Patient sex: M
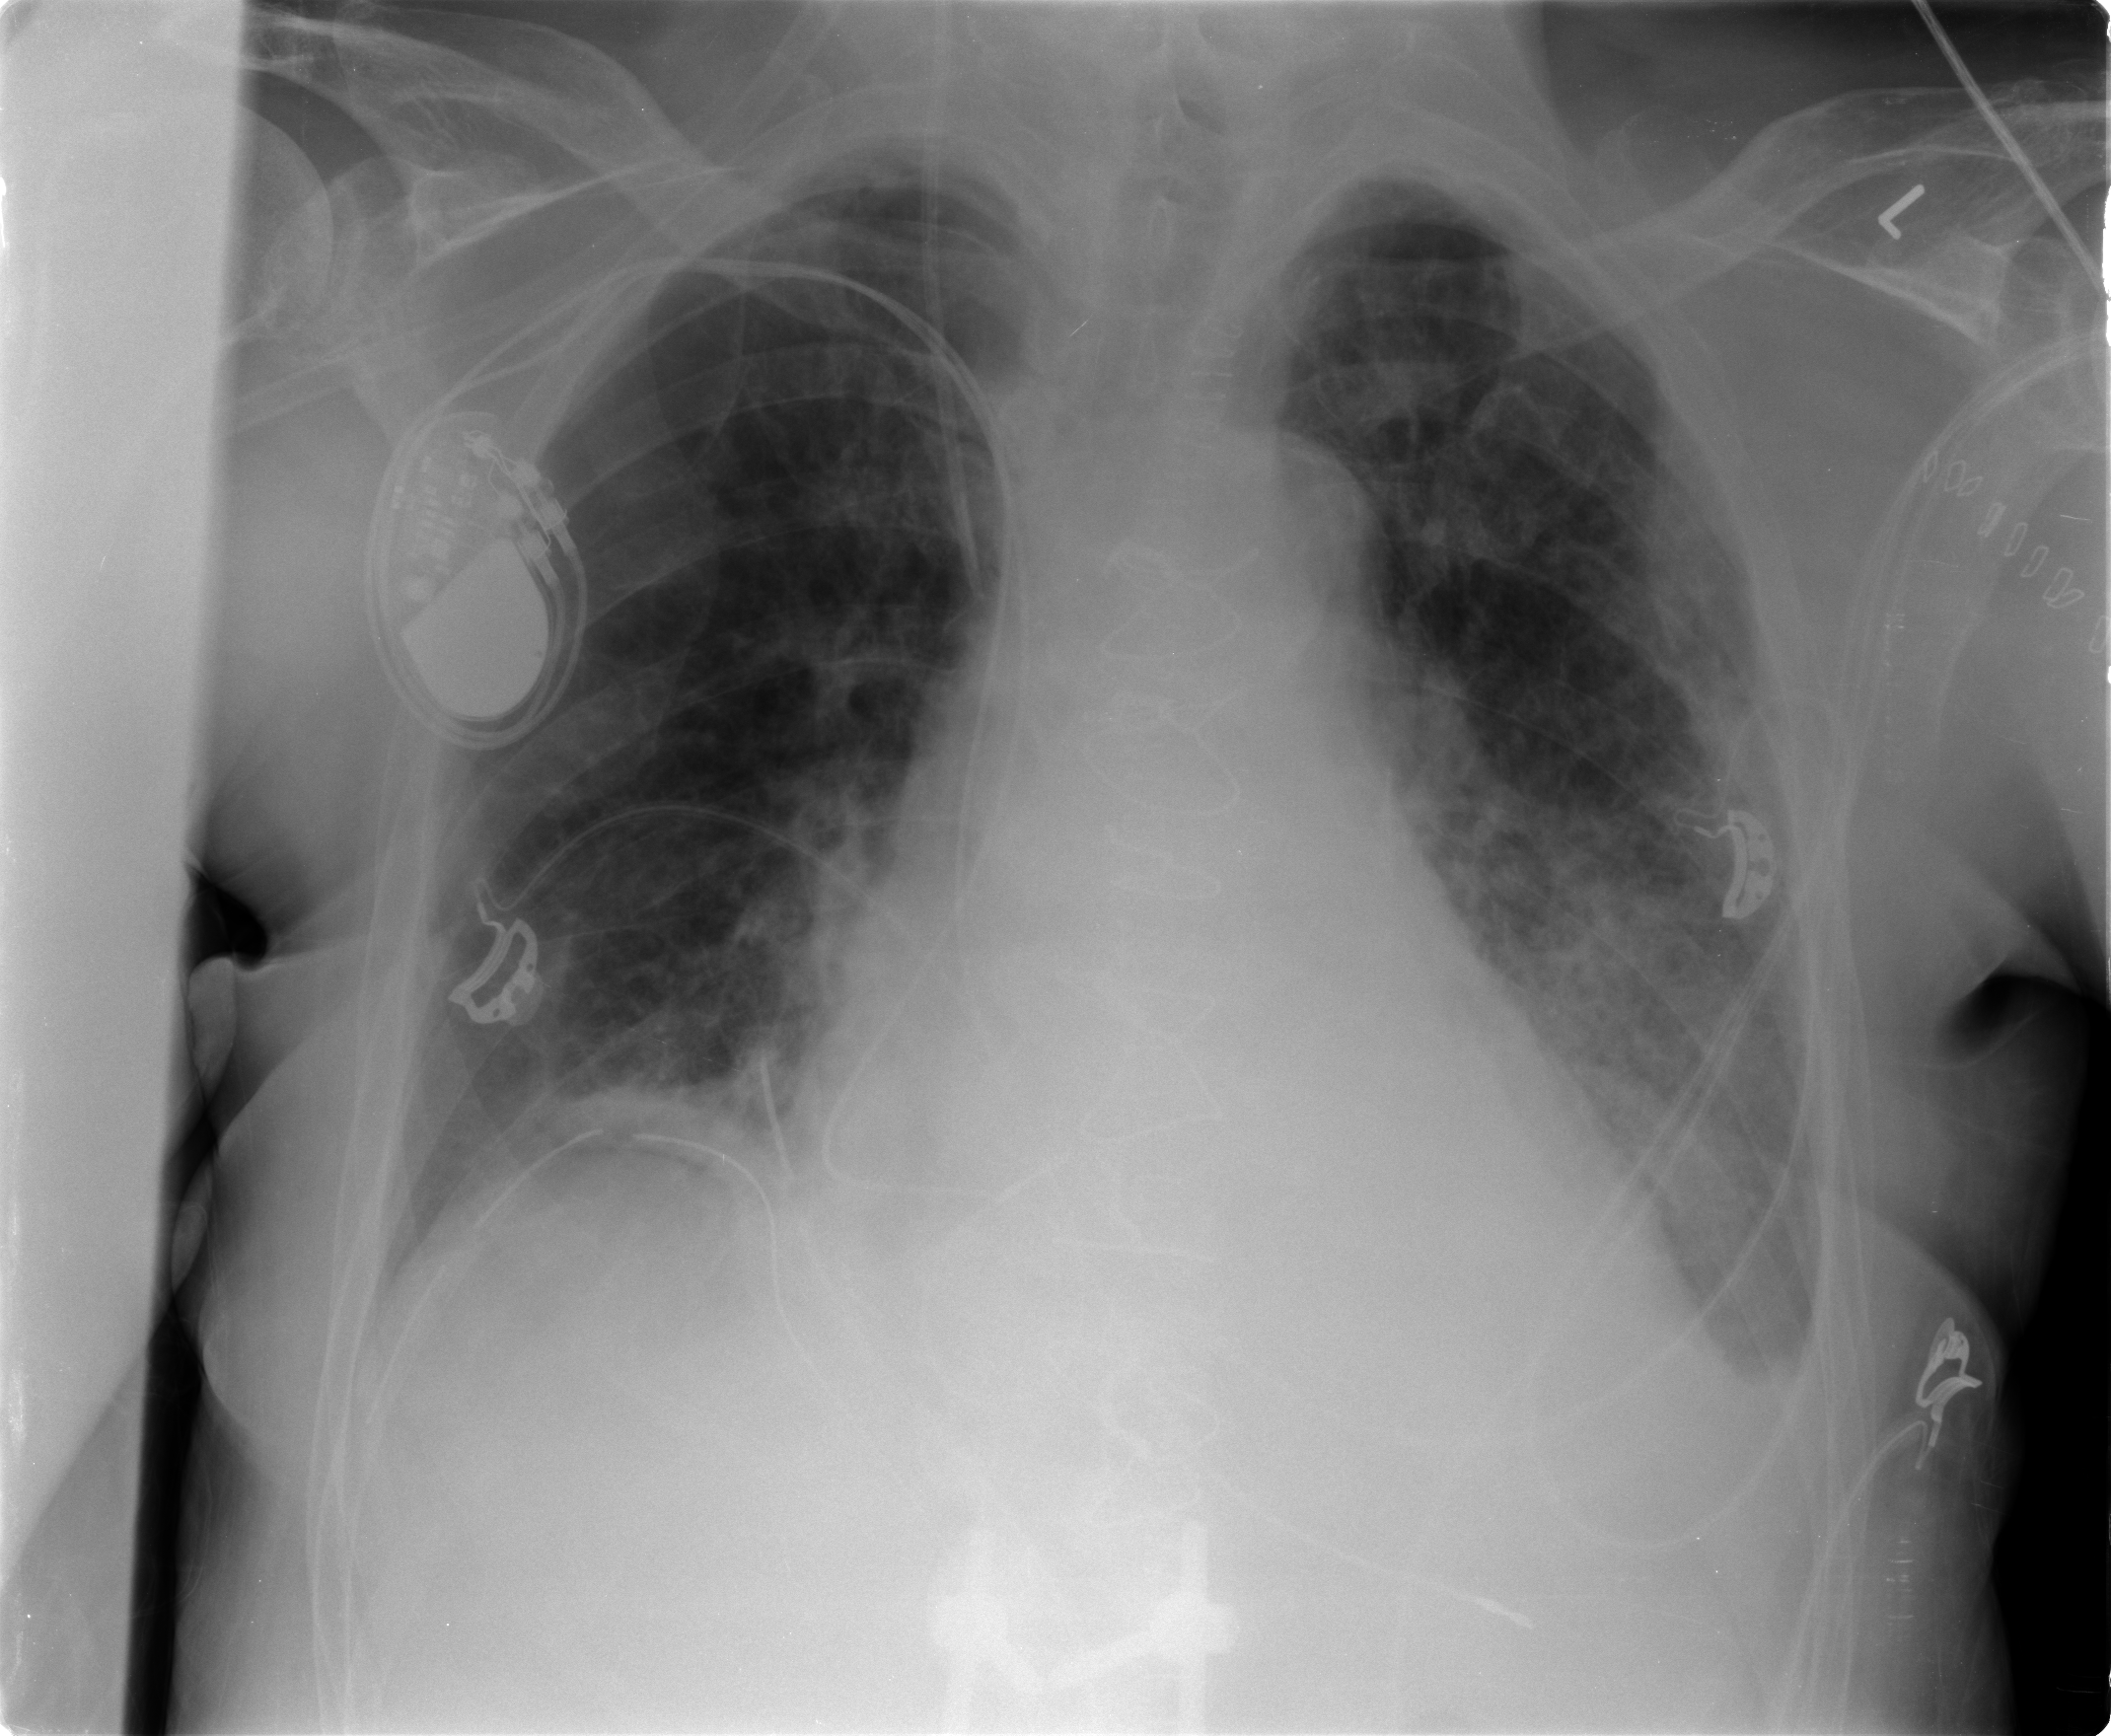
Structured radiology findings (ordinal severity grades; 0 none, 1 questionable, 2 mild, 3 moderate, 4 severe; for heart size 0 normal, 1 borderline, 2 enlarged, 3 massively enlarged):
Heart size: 2
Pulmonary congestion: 2
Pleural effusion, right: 0
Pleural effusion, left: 2
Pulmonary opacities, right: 2
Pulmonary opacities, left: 3
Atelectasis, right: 2
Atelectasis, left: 3